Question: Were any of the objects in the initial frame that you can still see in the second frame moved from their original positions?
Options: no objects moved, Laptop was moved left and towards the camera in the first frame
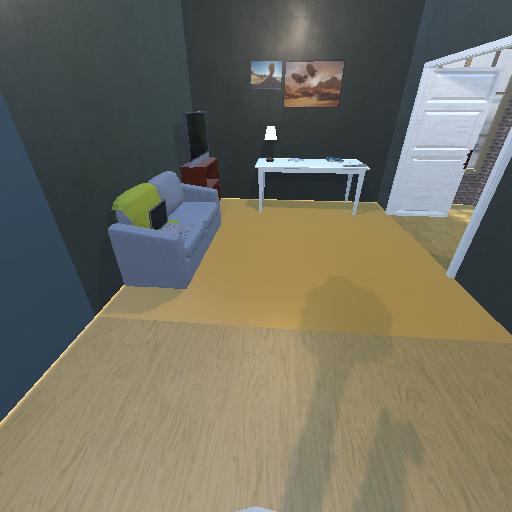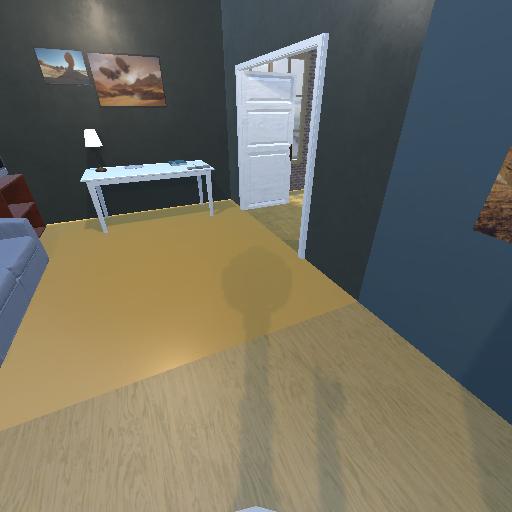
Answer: no objects moved